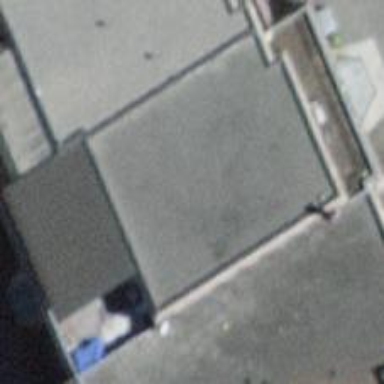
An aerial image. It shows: Commercial building.